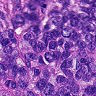
Metastatic tissue present: yes